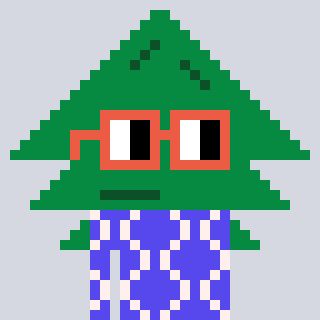
a pixel art character with square orange glasses, a fir-shaped head and a computerblue-colored body on a cool background